Цепь, состоящая из двух конденсаторов $C_{1}$ и $C_{2}$ неодинаковой емкости $\left(C_{2}>C_{1}\right)$ и двух идеальных диодов $D 1$ и $D 2$ (см. рисунок), подключена к источнику переменного напряжения $u=U_{0} \cos \omega t$.
Определите зависимость напряжения на конденсаторах от времени в установившемся режиме.
Изобразите полученные зависимости на графике. Сопротивление идеального диода в прямом направлении равно нулю, в обратном бесконечности.
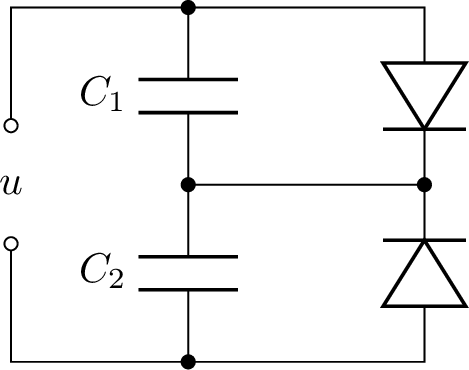
Темы:
T, Электричество, Цепи, Диод, Цепь с конденсатором, Всероссийские